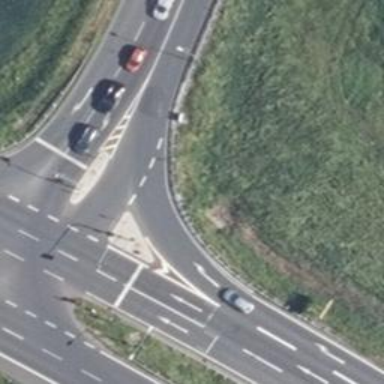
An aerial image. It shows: Asphalt trunk link highway that is part of motorroad.